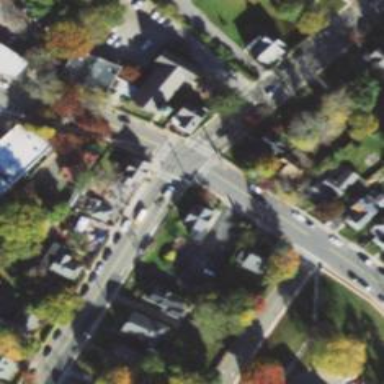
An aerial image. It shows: Marked road crossing.